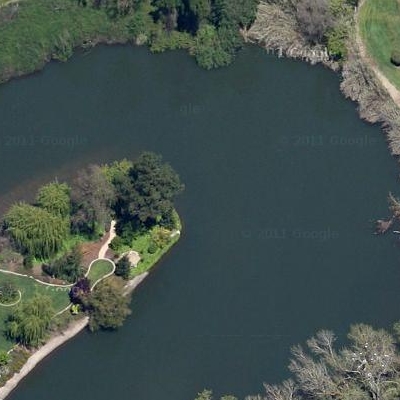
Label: RiverLake